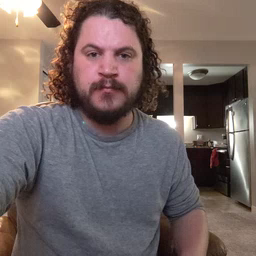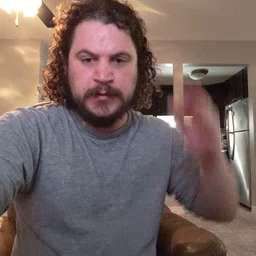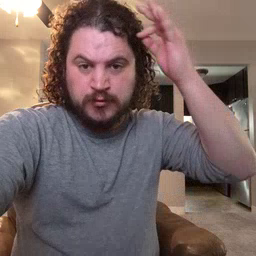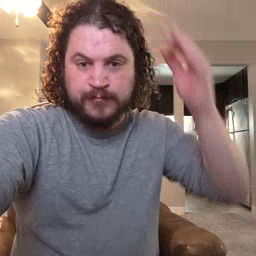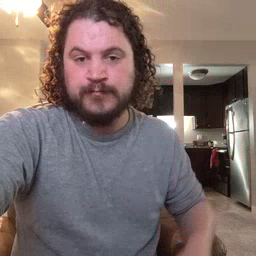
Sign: hair